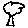
Label: tree